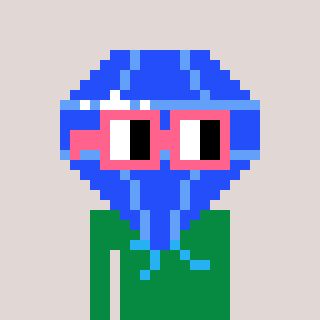
a pixel art character with square pink glasses, a blue diamond-shaped head and a green-colored body on a warm background